Interaction volume radius: 5 \u00c5
Interaction volume height: 25 \u00c5
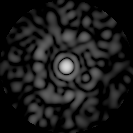
Disorder parameter: 0.8634